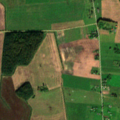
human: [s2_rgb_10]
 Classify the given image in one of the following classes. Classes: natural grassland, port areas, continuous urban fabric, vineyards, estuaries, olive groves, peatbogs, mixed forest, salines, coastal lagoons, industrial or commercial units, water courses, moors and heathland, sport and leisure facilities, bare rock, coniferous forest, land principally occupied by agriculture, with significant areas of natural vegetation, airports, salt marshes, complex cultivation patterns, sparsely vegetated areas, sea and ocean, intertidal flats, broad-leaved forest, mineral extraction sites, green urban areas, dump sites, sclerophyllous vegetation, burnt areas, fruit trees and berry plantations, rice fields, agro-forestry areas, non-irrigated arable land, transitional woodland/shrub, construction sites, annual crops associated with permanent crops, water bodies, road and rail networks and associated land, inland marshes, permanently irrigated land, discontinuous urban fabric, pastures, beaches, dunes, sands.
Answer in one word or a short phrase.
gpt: non-irrigated arable land, complex cultivation patterns